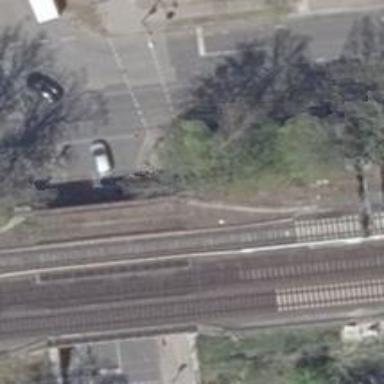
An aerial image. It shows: Light rail electrified railway.